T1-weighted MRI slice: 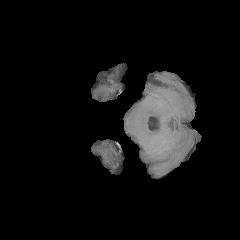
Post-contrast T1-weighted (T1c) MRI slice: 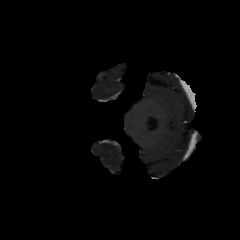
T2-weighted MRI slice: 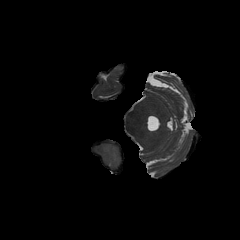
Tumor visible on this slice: yes